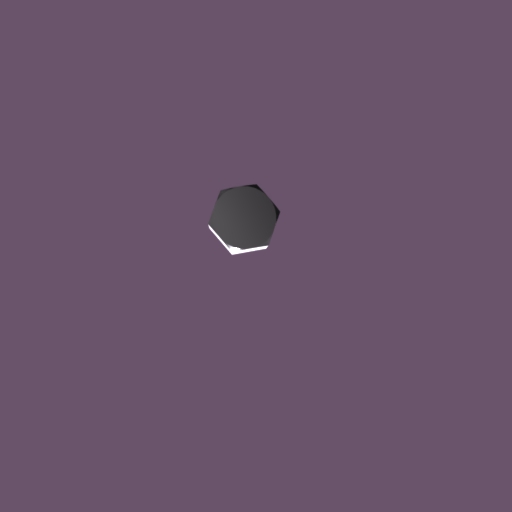
Label: bolt